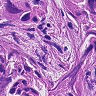
Metastatic tissue present: yes